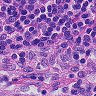
Metastatic tissue present: no